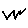
Label: zigzag